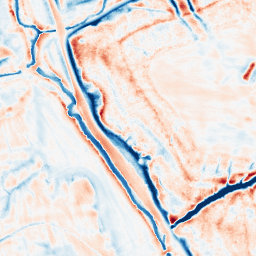
Category: edge_preserving
Decomposition family: bilateral
Decomposition parameters: d: 21
sigma_color: 50
sigma_space: 50
Upsampling method: bspline
Upsampling parameters: scale: 8
Upsampling scale: 8